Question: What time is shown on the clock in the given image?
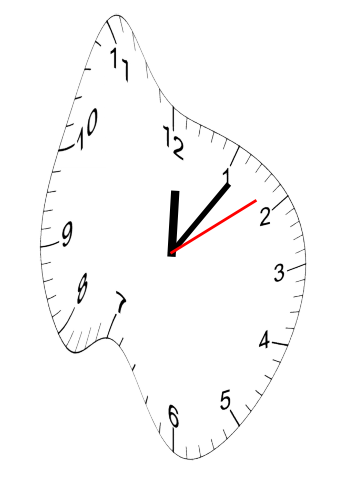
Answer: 12:06:09